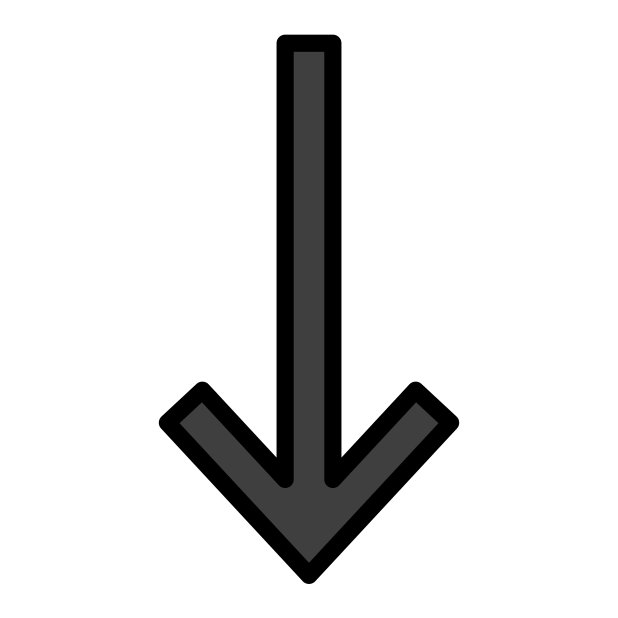
down arrow